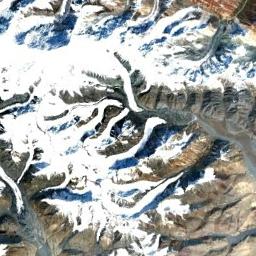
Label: snowberg